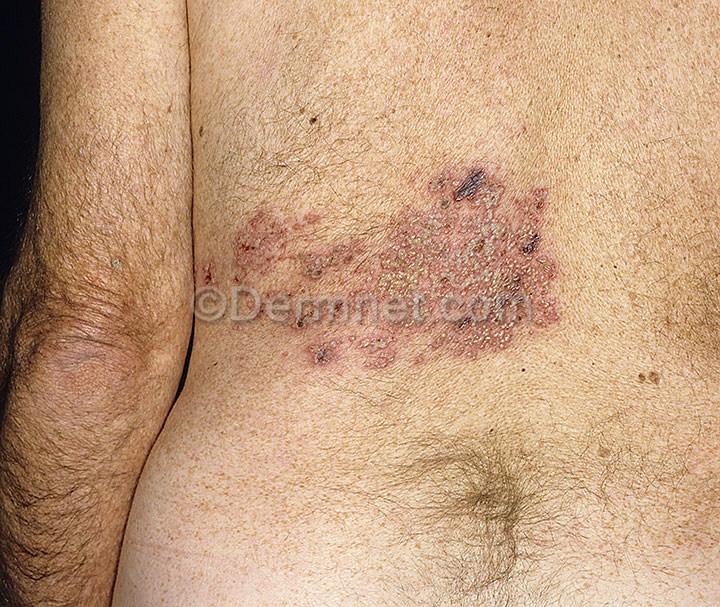
Disease: Warts Molluscum and other Viral Infections